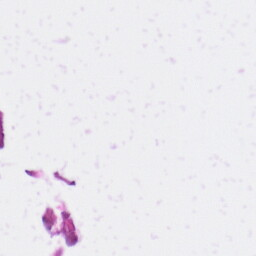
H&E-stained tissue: Skin